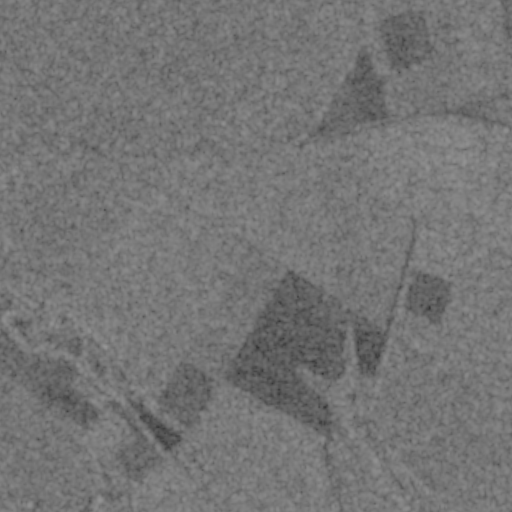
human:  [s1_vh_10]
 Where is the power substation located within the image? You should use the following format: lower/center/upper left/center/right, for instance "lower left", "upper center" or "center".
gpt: The power substation is located in the lower left of the image.
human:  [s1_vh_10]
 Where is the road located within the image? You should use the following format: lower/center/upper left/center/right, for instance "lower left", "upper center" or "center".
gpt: There is no road in the image.

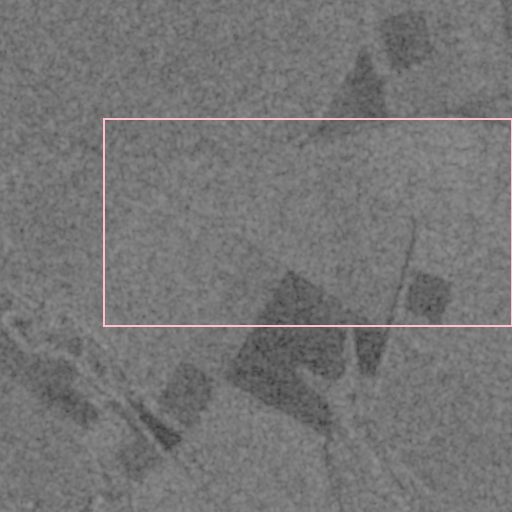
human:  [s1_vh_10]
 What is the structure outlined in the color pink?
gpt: The structure outlined in pink is a crop field.
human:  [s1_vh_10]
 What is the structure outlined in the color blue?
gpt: There is no blue outline.